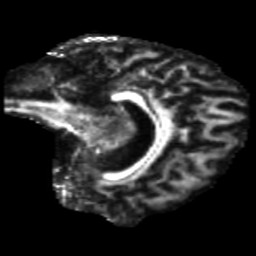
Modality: FA
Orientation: sagittal
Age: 42
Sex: male
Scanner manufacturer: siemens
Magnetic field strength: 3 T
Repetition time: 5.25 s
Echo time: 0.08 s